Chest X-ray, PA view. Patient: 24 years old, sex F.
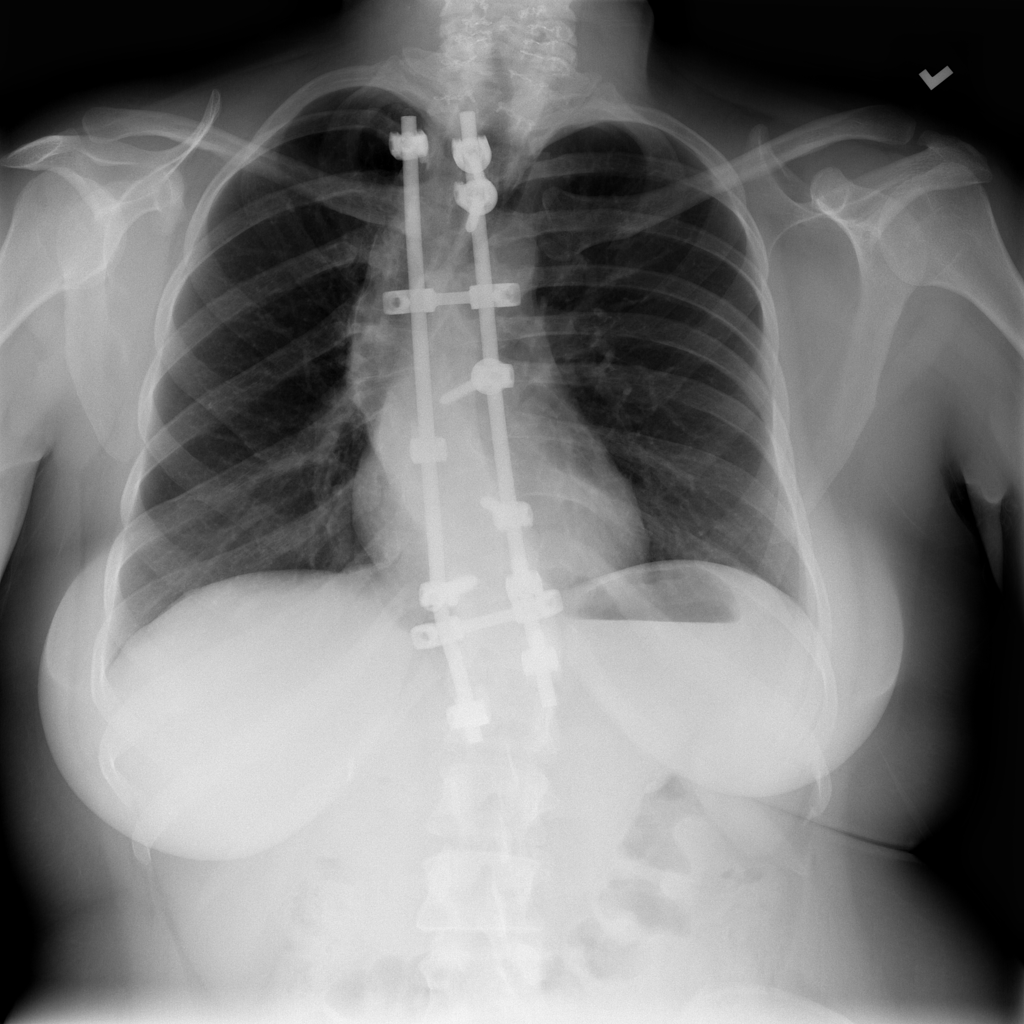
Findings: No Finding